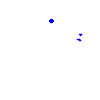
Particle: electron